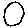
Label: circle